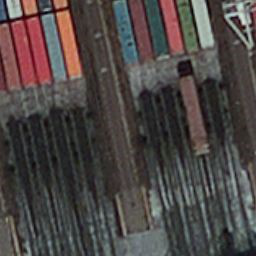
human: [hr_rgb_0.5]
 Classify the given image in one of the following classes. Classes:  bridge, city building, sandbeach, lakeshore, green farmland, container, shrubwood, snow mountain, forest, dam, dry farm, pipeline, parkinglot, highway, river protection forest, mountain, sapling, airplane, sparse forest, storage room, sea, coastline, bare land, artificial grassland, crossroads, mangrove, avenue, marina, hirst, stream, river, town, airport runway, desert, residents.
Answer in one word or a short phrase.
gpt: container